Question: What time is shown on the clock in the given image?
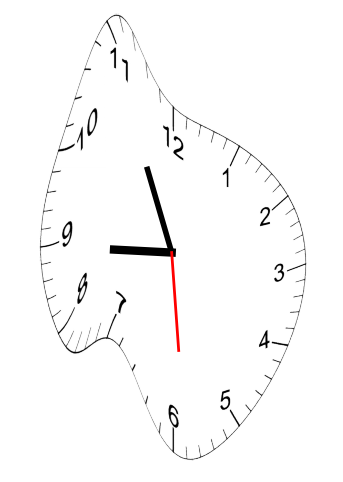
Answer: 08:55:29